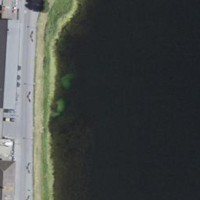
EUNIS habitat code: 14
Species observed at this site:
Fulica atra
Saxifraga aizoides
Bartsia alpina